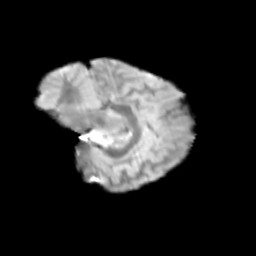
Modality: T2w
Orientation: sagittal
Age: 12
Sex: female
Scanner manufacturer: siemens
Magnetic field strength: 3 T
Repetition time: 3.8 s
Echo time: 0.07 s